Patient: sex M, age 57
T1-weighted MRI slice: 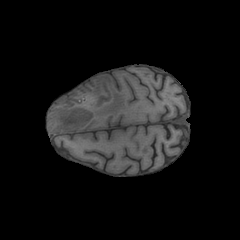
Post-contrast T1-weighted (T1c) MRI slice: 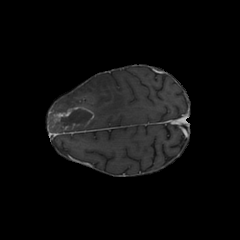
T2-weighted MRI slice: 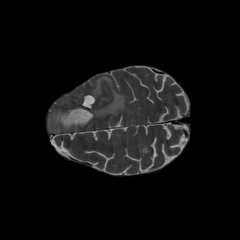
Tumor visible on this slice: yes
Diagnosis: Glioblastoma, IDH-wildtype
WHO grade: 4